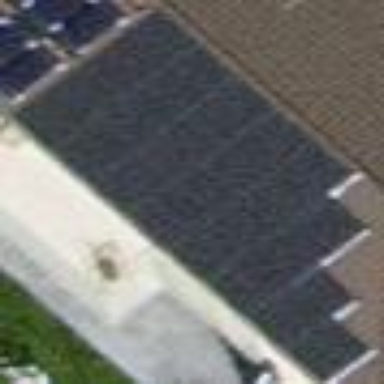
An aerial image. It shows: Solar power generator utilizing photovoltaic technology with solar photovoltaic panels.